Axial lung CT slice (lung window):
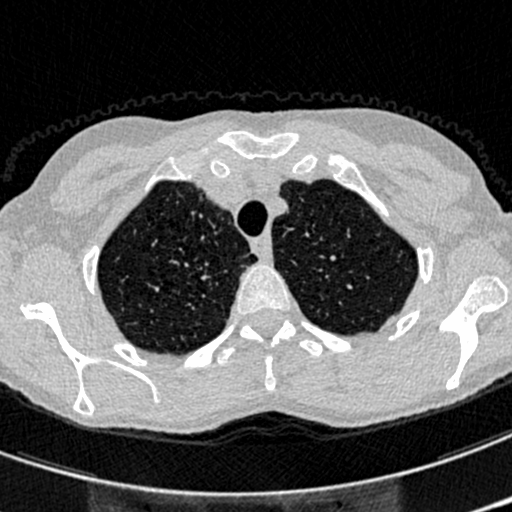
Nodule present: no